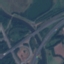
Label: Highway